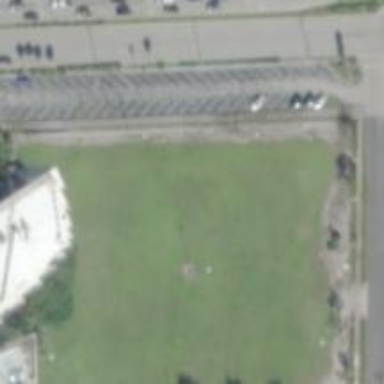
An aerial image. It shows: Recreation ground.